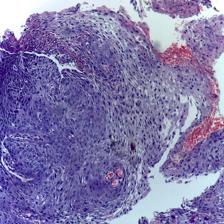
Diagnosis: OSCC